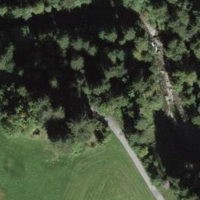
EUNIS habitat code: 44
Species observed at this site:
Petasites albus